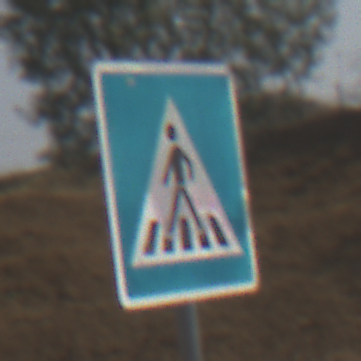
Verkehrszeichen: FussgaengerueberwegRechts
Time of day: MorningAfternoon
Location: Outdoor (Nature)
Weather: PartlyCloudy
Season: NotSpecified
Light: Natural